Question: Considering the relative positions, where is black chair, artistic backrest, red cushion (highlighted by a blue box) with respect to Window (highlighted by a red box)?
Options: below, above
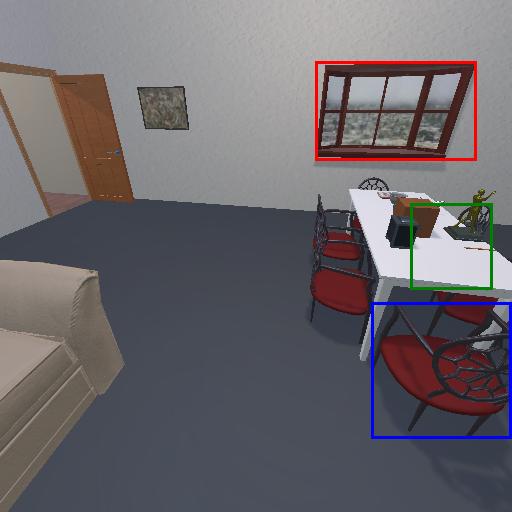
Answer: below